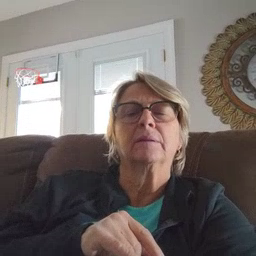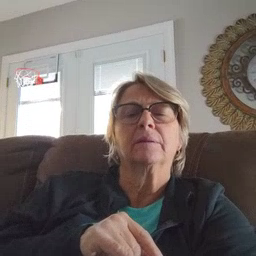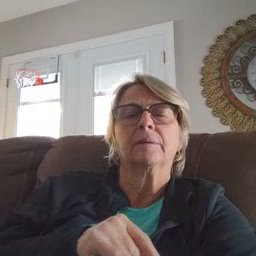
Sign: empty